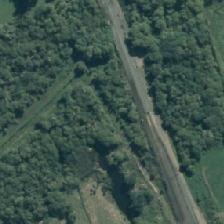
Land cover: deciduous_hardwood